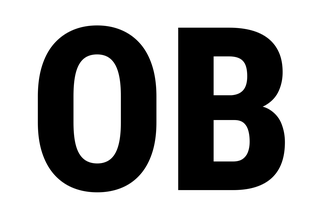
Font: Roboto_Condensed_ExtraBold